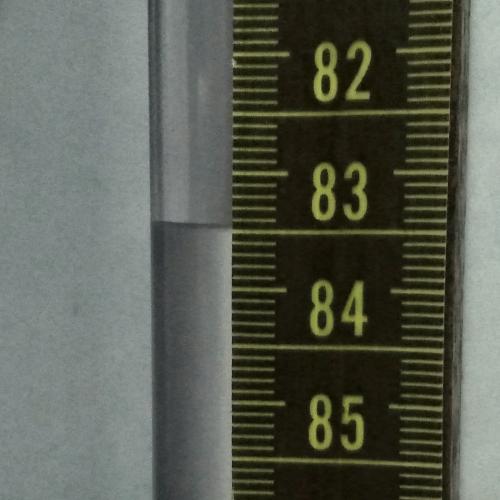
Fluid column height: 83.5 cm